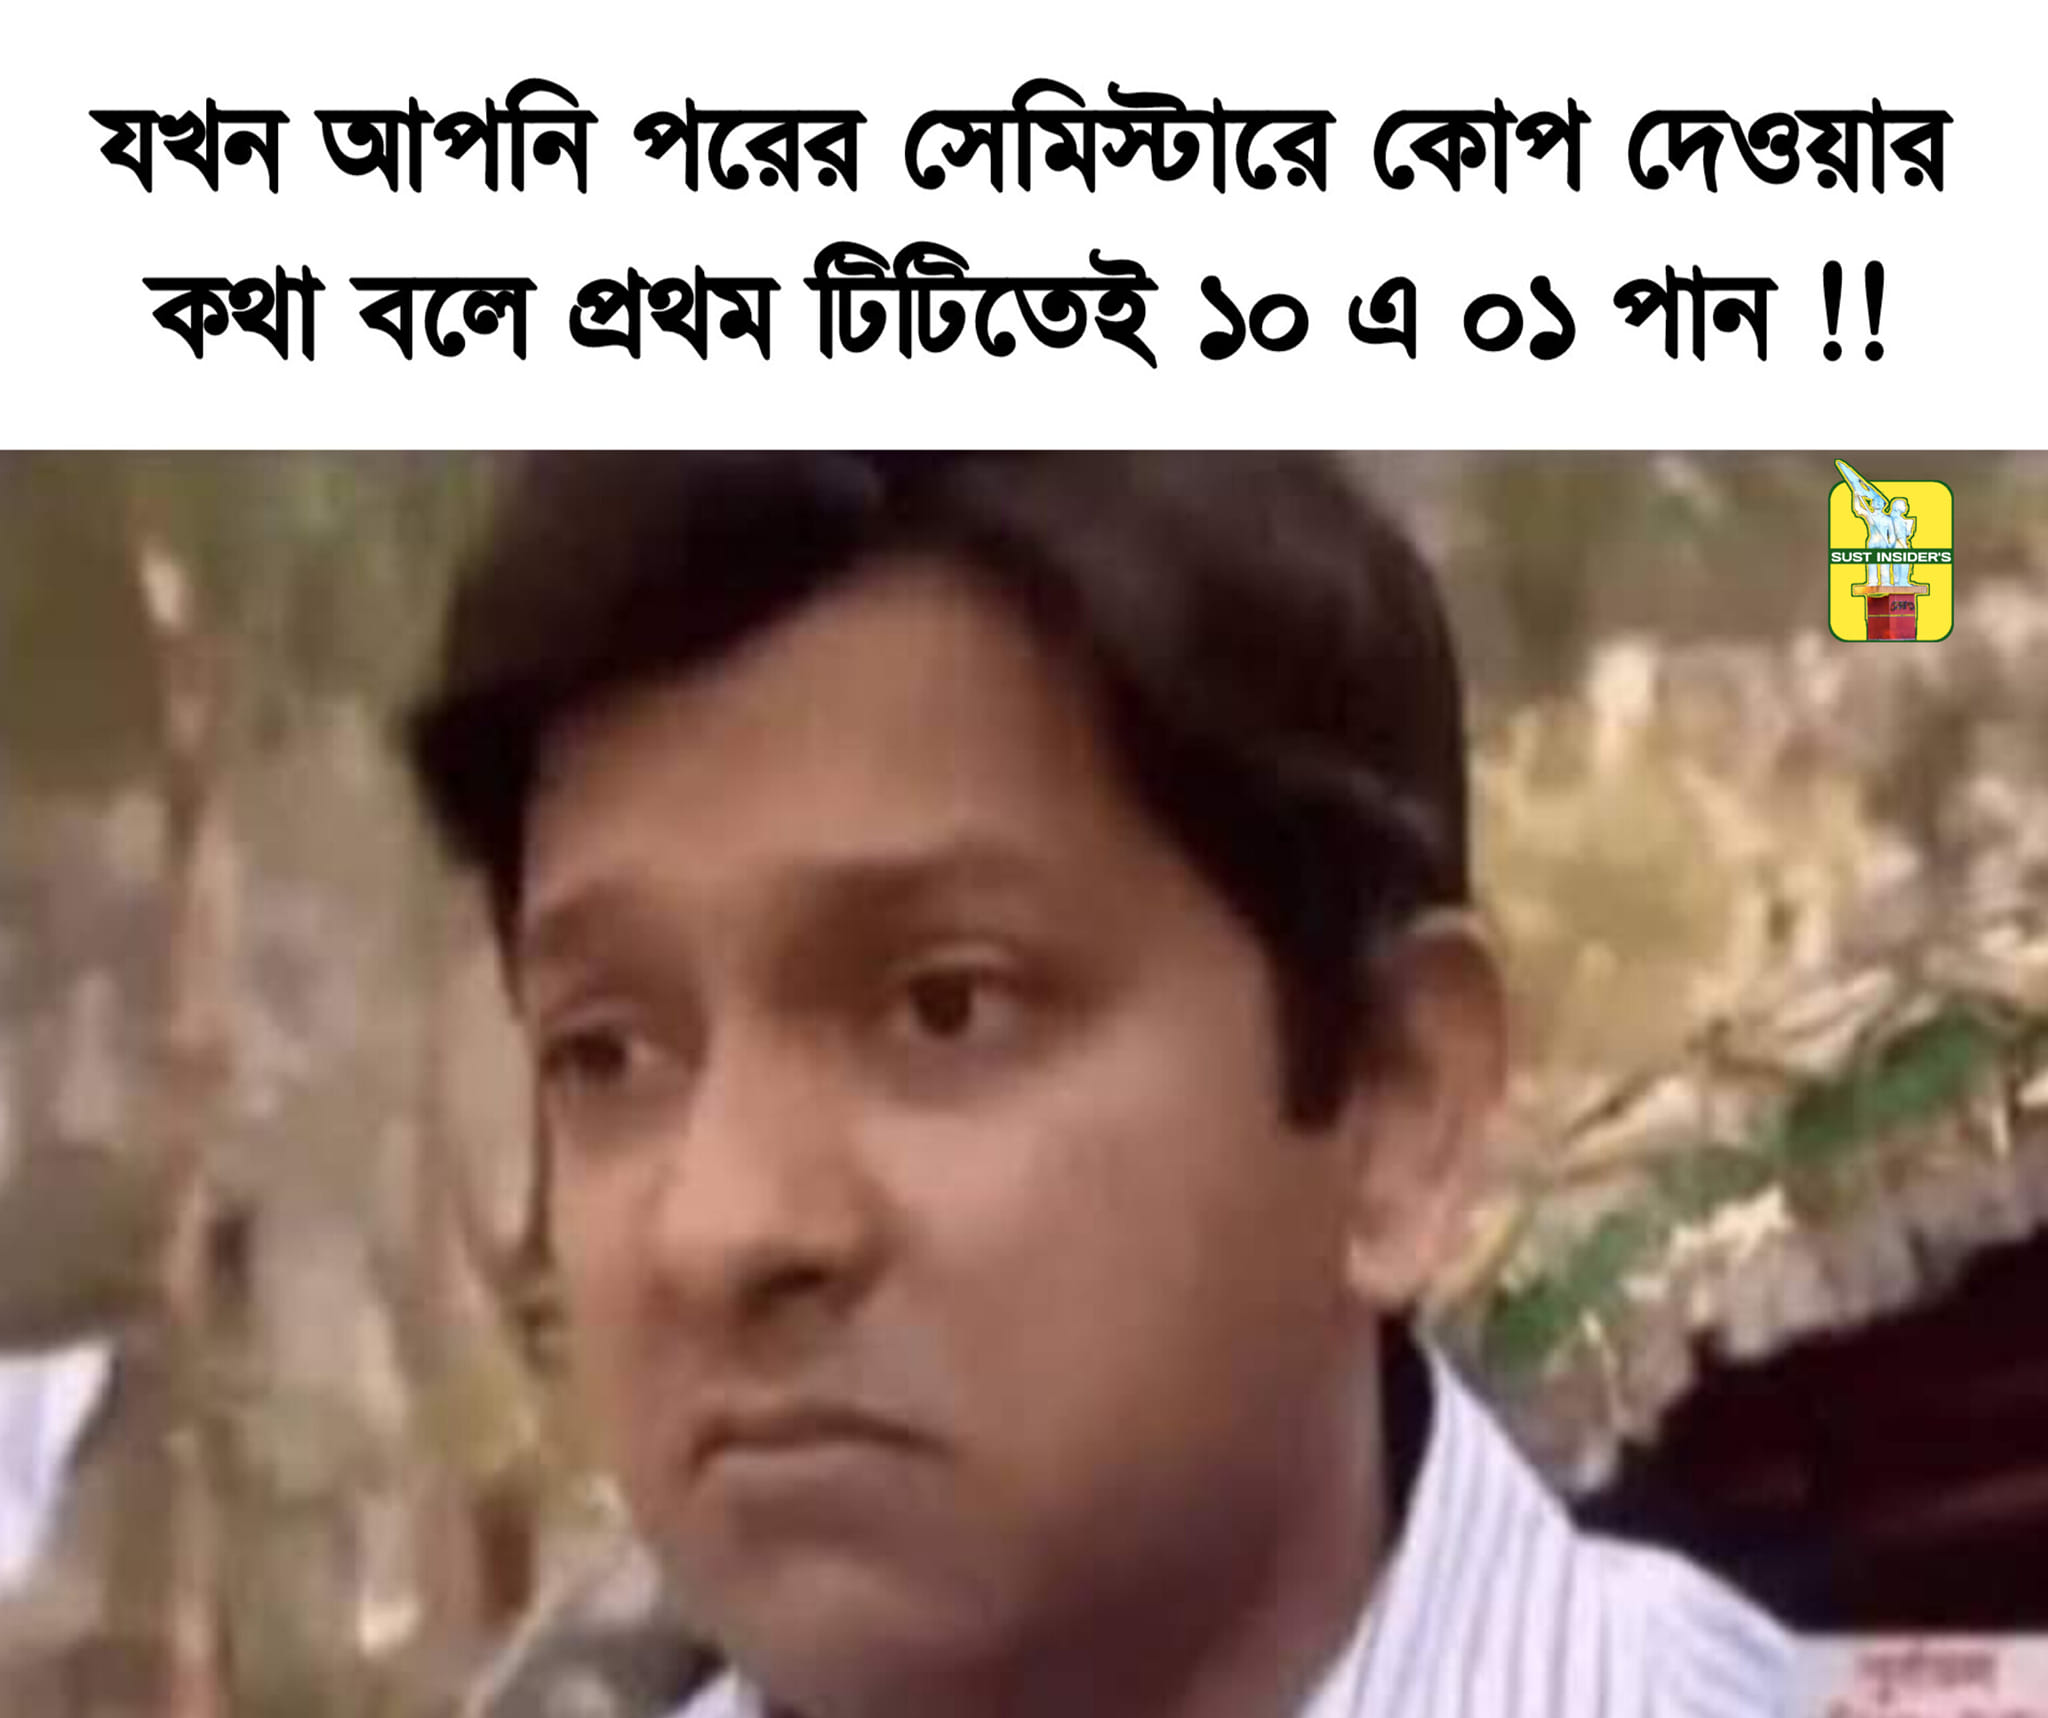
Text: যখন আপনি পরের সেমিস্টারে কোপ দেওয়ার কথা বলে প্রথম টিটিতেই ১০ এ ০১ পান
Label: Non Hate